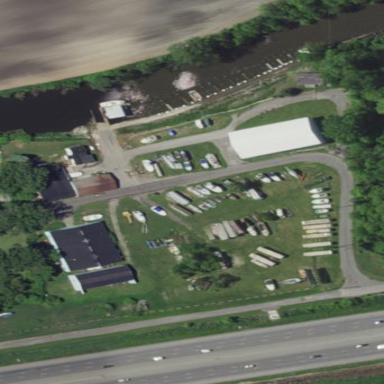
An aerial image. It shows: Boat storage facility.